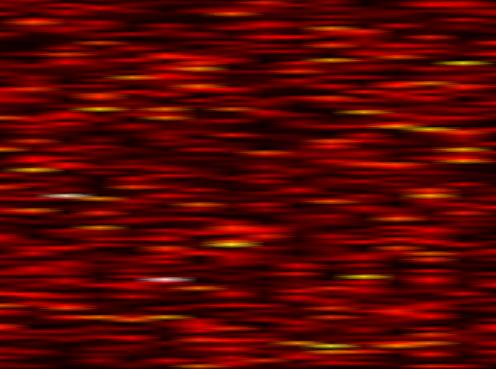
Label: UFMC